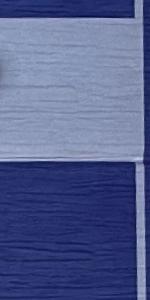
Label: Empty